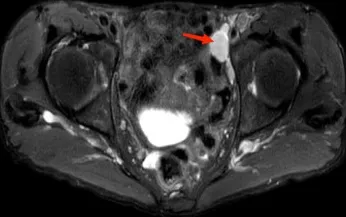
Radiological examination findings. (B) MRI findings, with an arrow indicating an enlarged lymph node adjacent to the left iliac artery.
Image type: radiology (mri)